Question: My project uses ARC. The Leaks tool in Instruments is reporting that NSUserDefaults initWithSuiteName: leaks memory.
Has anyone else noticed this?
'''
NSUserDefaults *theDefaults = [[NSUserDefaults alloc] initWithSuiteName:self.myGroupNameStr];
'''

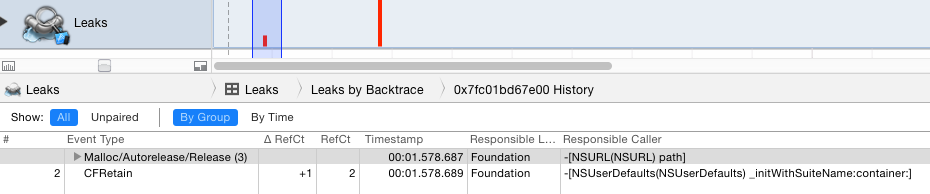
Answer: OK, this appears to be my own issue.
Unlike '[NSUserDefaults standardUserDefaults]', my own code must assume retain ownership of '[[NSUserDefaults alloc] initWithSuiteName:@"group.com.company.app"]'.
So the fix is to initialize self.myDefaults when my 'UIInputViewController' loads, and then nil 'self.myDefaults' in my 'UIInputViewController''s dealloc.